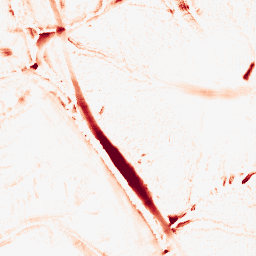
Category: morphological
Decomposition family: morphological
Decomposition parameters: operation: opening
size: 10
Upsampling method: fft_zeropad
Upsampling parameters: scale: 2
Upsampling scale: 2